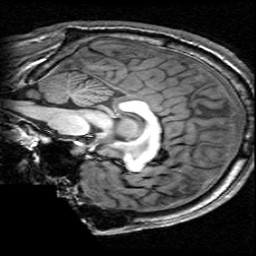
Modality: T1w
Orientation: sagittal
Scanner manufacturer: ge
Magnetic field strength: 3 T
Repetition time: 0.00904 s
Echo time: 0.00184 s